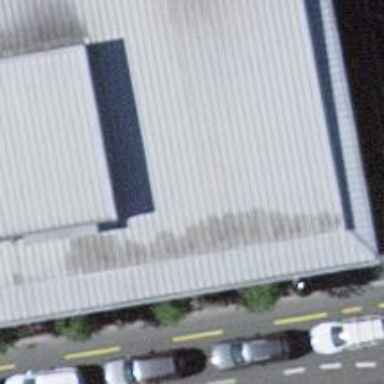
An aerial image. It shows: Restaurant.